Question: i have to design a full width page with the main_menu is on the starting left of the page..now each menu has different options which are to be shown when any item from the main_menu is selected, but in a div fixed for options...for e.g.

i.e. whenever someone chooses a menu_item from the main menu, the relevant options should be placed inside the container for options...
how can i do that?? can this be done using css only? or do i need to use jquery for it?
UPDATE --- check this out here////
<URL>
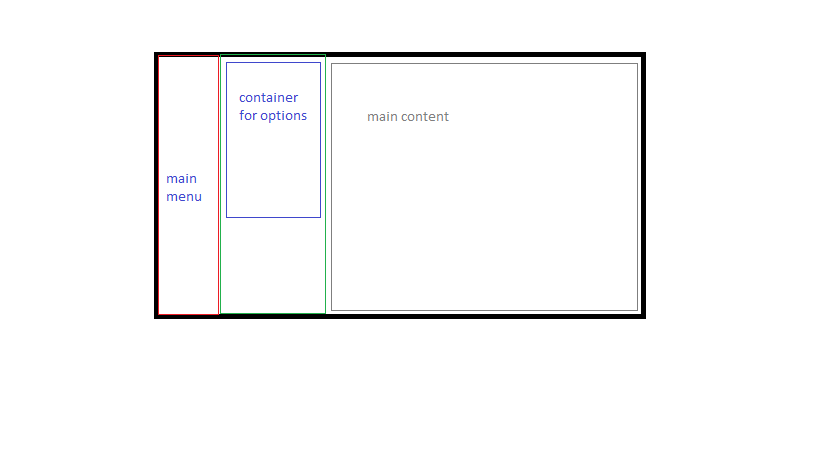
Answer: ## Pure CSS3 Solution
This is not practical if you are wanting to support older browsers, as it uses the ':target' selector (which also means you are changing the 'url' string when clicking main menu).
<URL>.
'''
<div id="main-menu">
<div class="center">
<a id="p1" href="#opt1">Item 1</a>
<a id="p2" href="#opt2">Item 2</a>
<a id="p3" href="#opt3">Item 3</a>
</div>
</div>
<div id="submenu">
<div class="options">
<div id="opt1">
<a id="s1" href="#">Sub Item 1</a>
<a id="s2" href="#">Sub Item 2</a>
<a id="s3" href="#">Sub Item 3</a>
</div>
<div id="opt2">
<a id="s4" href="#">Sub Item 4</a>
<a id="s5" href="#">Sub Item 5</a>
<a id="s6" href="#">Sub Item 6</a>
</div>
<div id="opt3">
<a id="s7" href="#">Sub Item 7</a>
<a id="s8" href="#">Sub Item 8</a>
<a id="s9" href="#">Sub Item 9</a>
</div>
</div>
</div>
<div id="application_area">
<div id="header"></div>
</div>
'''
(the with this--see below if desired otherwise)
'''
#submenu .options a {display: block;}
#submenu .options > div {display: none}
#submenu .options > div:target {
display: block;
}
'''
First, move the '#opt1' div to be the 'div' of the '.options', then use the following CSS instead of that given above (<URL>:
'''
#submenu .options a {display: block;}
.options > div:not(#opt1) {display: none}
.options > :target ~ #opt1 {display: none;}
#submenu .options > div:target {
display: block;
}
'''